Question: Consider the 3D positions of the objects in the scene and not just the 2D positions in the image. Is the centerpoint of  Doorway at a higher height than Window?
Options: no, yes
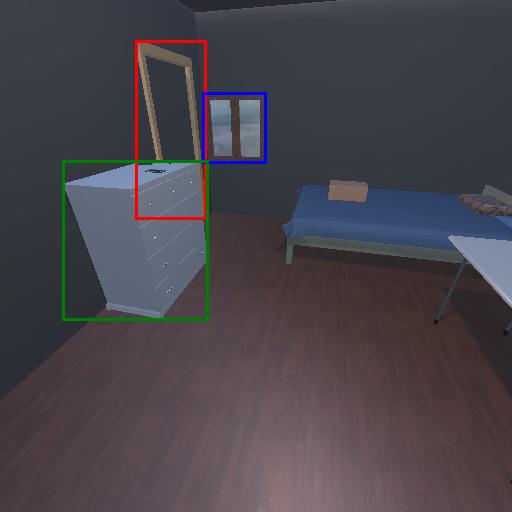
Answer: no